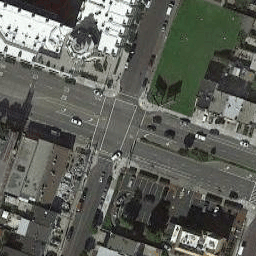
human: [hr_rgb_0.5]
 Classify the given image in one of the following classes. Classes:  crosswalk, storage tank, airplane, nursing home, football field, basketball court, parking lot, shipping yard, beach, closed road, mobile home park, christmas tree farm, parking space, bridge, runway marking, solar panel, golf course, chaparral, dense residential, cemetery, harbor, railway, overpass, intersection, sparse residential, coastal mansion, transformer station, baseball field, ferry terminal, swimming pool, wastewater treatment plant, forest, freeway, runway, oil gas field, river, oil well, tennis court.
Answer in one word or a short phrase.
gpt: intersection